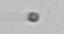
Label: nanoplankton_mix